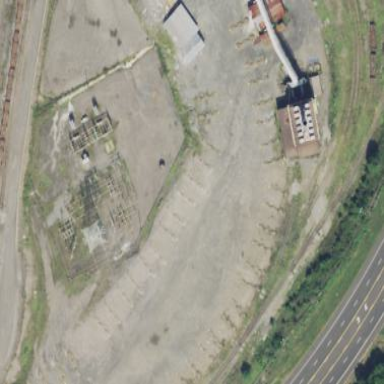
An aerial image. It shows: Industrial substation enclosed with chain link fence.